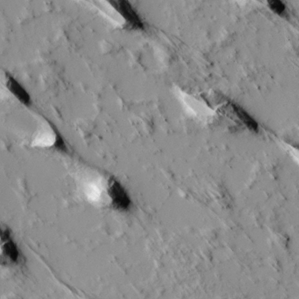
Label: non_frost